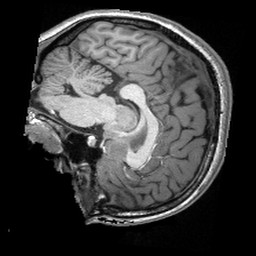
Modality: T1w
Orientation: sagittal
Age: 21
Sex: female